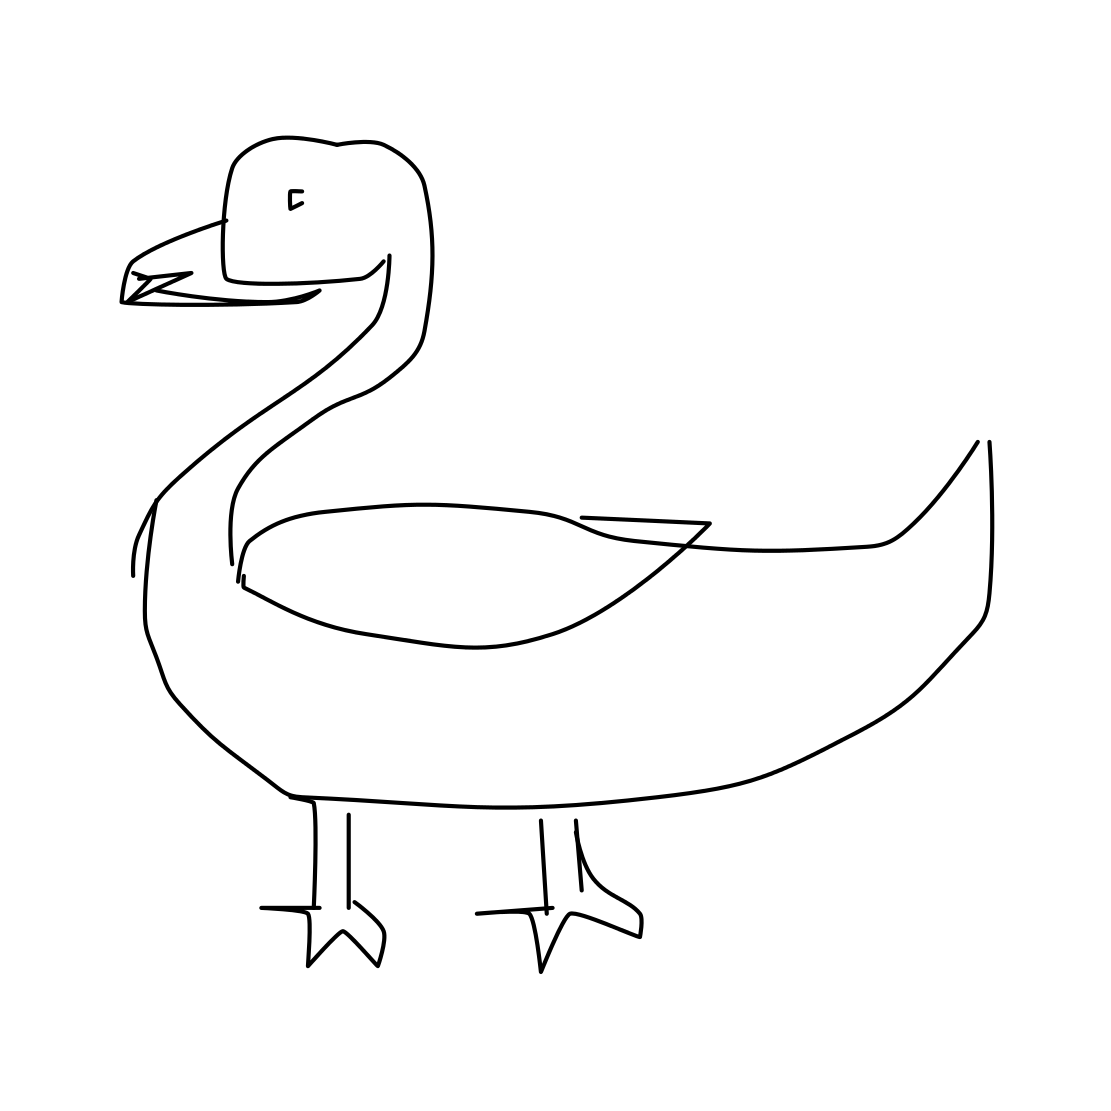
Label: standing bird